Question: I'm coming from this question <URL> where I learned how to plot two 'x' and 'y' axis on the same plot.
Here's a 'MWE':
'''
import matplotlib.pyplot as plt
import numpy as np
# Generate random data.
x1 = np.random.randn(50)
y1 = np.linspace(0, 1, 50)
x2 = np.random.randn(20)+15.
y2 = np.linspace(10, 20, 20)
# Plot both curves.
fig = plt.figure()
ax1 = fig.add_subplot(111)
ax1.set_xlabel('x_1')
ax1.set_ylabel('y_1')
plt.plot(x1, y1, c='r')
ax2 = ax1.twinx().twiny()
ax2.set_xlabel('x_2')
ax2.set_ylabel('y_2')
plt.ylim(min(y2), max(y2))
ax2.plot(x2, y2, c='b')
plt.show()
'''
and this is the output:

The right 'y' axis and the top 'x' axis correspond to the blue curve.
As you can see, the second 'y' label is missing even though it is defined. I've tried a number of different approaches but I can't get it to show. Am I doing something wrong?
---
Add:
apparently there's an issue with the line:
'''
ax2 = ax1.twinx().twiny()
'''
if I invert it like so:
'''
ax2 = ax1.twiny().twinx()
'''
then it's the second 'x' label that will not show.
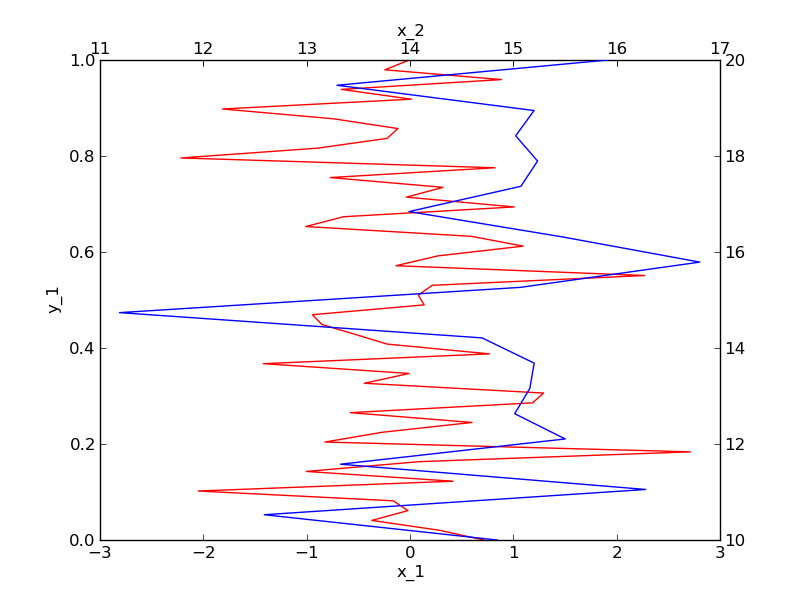
Answer: Basically, what's happening is that there's a third axes object created that you're not currently retaining a reference to. 'ax2''s visible y-axis actually belongs to this third axes object.
You have a couple of options.
1. Retain a reference to the "hidden" axes object and set its y-label.
2. Don't use twinx and twiny and instead create an axes in the same position as the first.
The second option is a touch more verbose, but has the advantage that the y-axis limits on the second plot will autoscale as you'd expect. You won't need to manually set them as you're currently doing.
At any rate, here's an example of the first option:
'''
import matplotlib.pyplot as plt
import numpy as np
# Generate random data.
x1 = np.random.randn(50)
y1 = np.linspace(0, 1, 50)
x2 = np.random.randn(20)+15.
y2 = np.linspace(10, 20, 20)
# Plot both curves.
fig, ax1 = plt.subplots()
ax1.set(xlabel='x_1', ylabel='y_1')
ax1.plot(x1, y1, c='r')
tempax = ax1.twinx()
ax2 = tempax.twiny()
ax2.plot(x2, y2, c='b')
ax2.set(xlabel='x_2', ylim=[min(y2), max(y2)])
tempax.set_ylabel('y_2', rotation=-90)
plt.show()
'''
...And here's an example of the second option:
'''
import matplotlib.pyplot as plt
import numpy as np
def twinboth(ax):
# Alternately, we could do 'newax = ax._make_twin_axes(frameon=False)'
newax = ax.figure.add_subplot(ax.get_subplotspec(), frameon=False)
newax.xaxis.set(label_position='top')
newax.yaxis.set(label_position='right', offset_position='right')
newax.yaxis.get_label().set_rotation(-90) # Optional...
newax.yaxis.tick_right()
newax.xaxis.tick_top()
return newax
# Generate random data.
x1 = np.random.randn(50)
y1 = np.linspace(0, 1, 50)
x2 = np.random.randn(20)+15.
y2 = np.linspace(10, 20, 20)
# Plot both curves.
fig, ax1 = plt.subplots()
ax1.set(xlabel='x_1', ylabel='y_1')
ax1.plot(x1, y1, c='r')
ax2 = twinboth(ax1)
ax2.set(xlabel='x_2', ylabel='y_2')
ax2.plot(x2, y2, c='b')
plt.show()
'''
Both produce identical output: